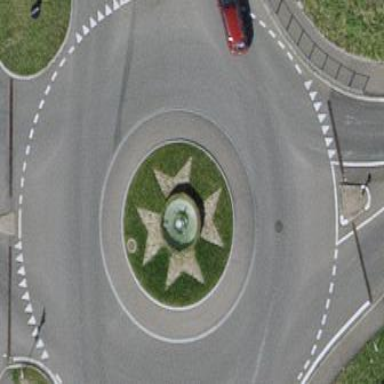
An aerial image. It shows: Roundabout at primary highway.